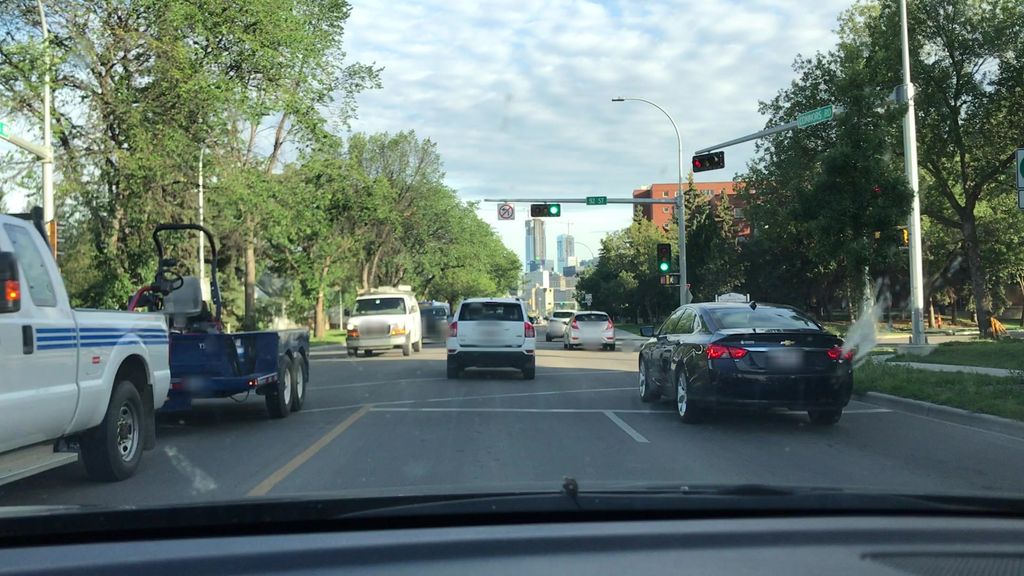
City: edmonton